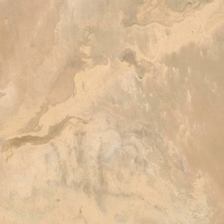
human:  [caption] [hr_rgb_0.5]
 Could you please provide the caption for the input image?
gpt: it is a piece of yellow desert .

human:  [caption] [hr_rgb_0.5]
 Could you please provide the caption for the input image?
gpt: it is a piece of yellow desert .

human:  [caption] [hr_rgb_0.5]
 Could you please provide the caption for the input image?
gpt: it is a piece of yellow desert .

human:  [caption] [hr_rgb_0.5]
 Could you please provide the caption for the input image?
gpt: it is a piece of yellow desert .

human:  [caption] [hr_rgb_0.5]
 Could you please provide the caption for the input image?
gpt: it is a piece of yellow desert .